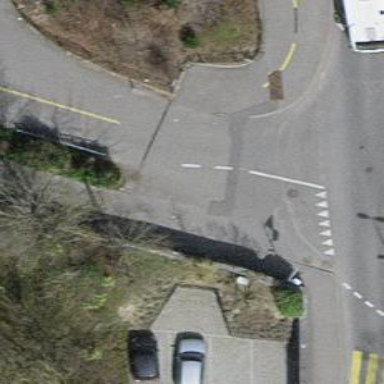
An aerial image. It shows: Bollard barrier.